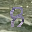
Label: 8